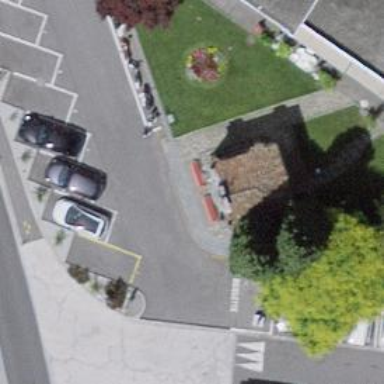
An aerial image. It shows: Bench.